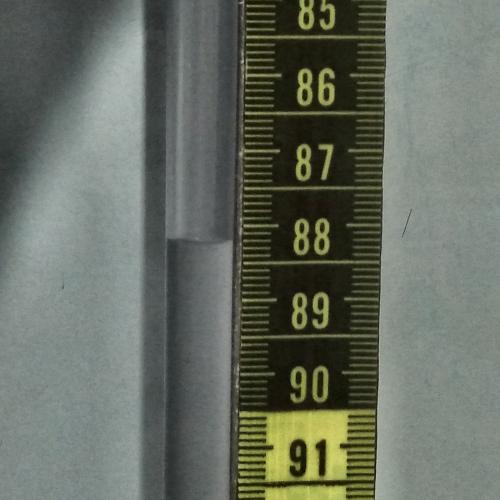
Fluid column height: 88.2 cm